Field crop: tomato
Growth stage: 1
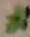
Species: solanum